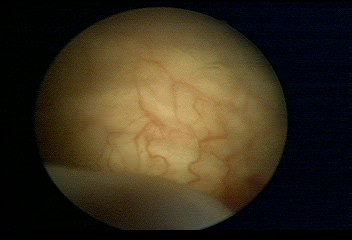
Modality: WLC
Class: Normal mucosa
Bladder cancer association: No